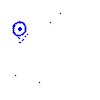
Particle: proton